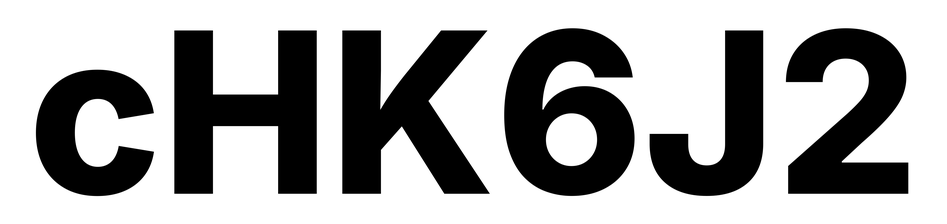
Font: Inter_ExtraBold